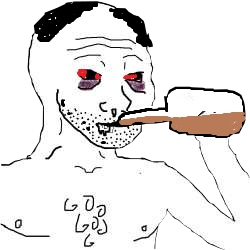
Label: 5_Doomer